Question: Please see the figure below.
I have a div (bounding box) which contains two floated divs inside both of which are floated left. How can I make the second floated div (the red one) extend its width to all the available space inside the bounding box.
Right now, I am doing with javascript but isn't there a solution for this in CSS?
Edit:
Here is how my HTML is structured
'''
<div id='container'>
<div id='side'>
</div>
<div id='main'>
</div>
</div>
'''
My CSS is more or less like the following
'''
#container {
width: 100%;
position: relative
overflow: hidden;
}
#side {
width: 200px;
}
#main, #side {
float: left;
}
'''
and then I set the #main's width using jquery
'''
$('#main').width($("#container").width() - $("#sideview-sidebar").width());
'''
Please note I am trying to avoid JS.

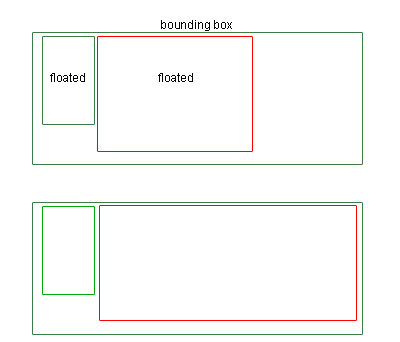
Answer: Float '#left'
'''
#left {
float: left;
width: 200px; /* eg. */
}
'''
Set margin for the '#main', and don't make it float.
'''
#main {
margin-left: 200px;
}
'''
If you want to have more flexibility, add another div in '#main', and set its padding/margin.